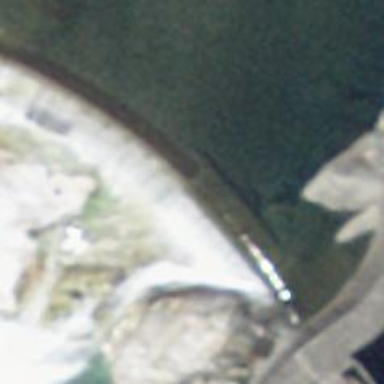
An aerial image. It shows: Dam across waterway.